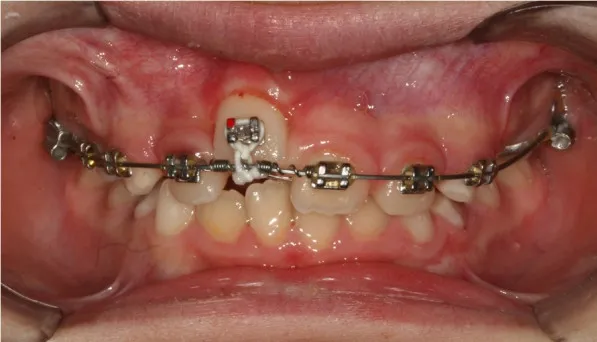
Tooth has almost reached the correct eruption zone.
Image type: medical_photograph (oral_photograph)